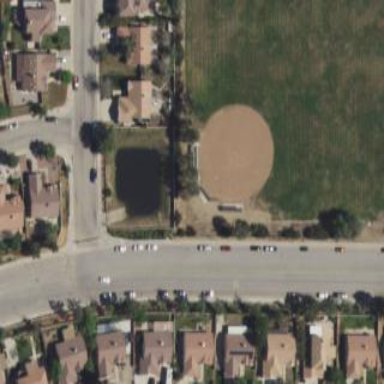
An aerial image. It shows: Softball pitch for leisure land activities.